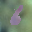
Label: 6